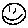
Label: smiley face